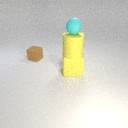
small brown rubber cube behind large yellow rubber cube